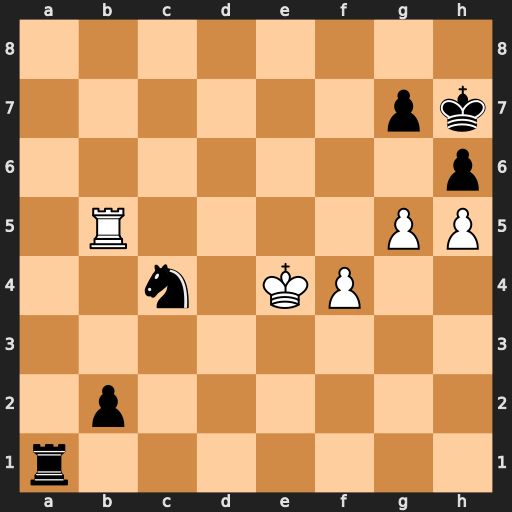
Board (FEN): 8/6pk/7p/1R4PP/2n1KP2/8/1p6/r7
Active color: w
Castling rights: -
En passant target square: -
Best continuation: g6+ Kh8 Rb8#